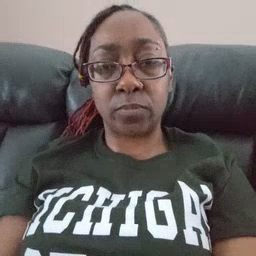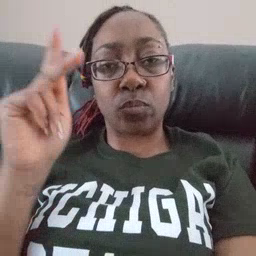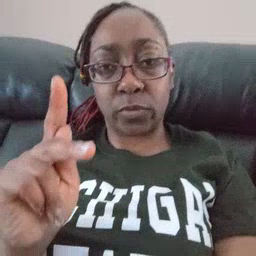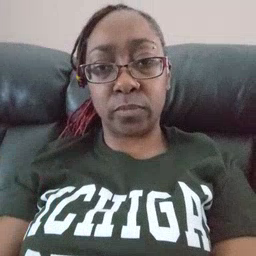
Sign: person